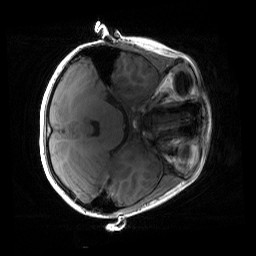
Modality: T1w
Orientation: axial
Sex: female
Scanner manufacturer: siemens
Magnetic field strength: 3 T
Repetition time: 1.9 s
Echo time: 0.00243 s